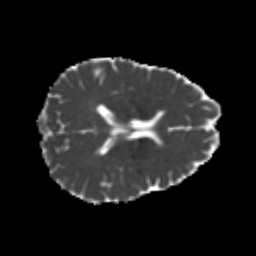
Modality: MD
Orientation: axial
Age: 25
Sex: female
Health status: healthy
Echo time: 0.074 s